Interaction volume radius: 10 \u00c5
Interaction volume height: 10 \u00c5
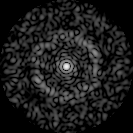
Disorder parameter: 0.8224